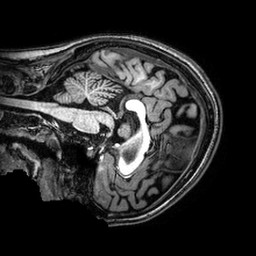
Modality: T1w
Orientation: sagittal
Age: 22
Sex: female